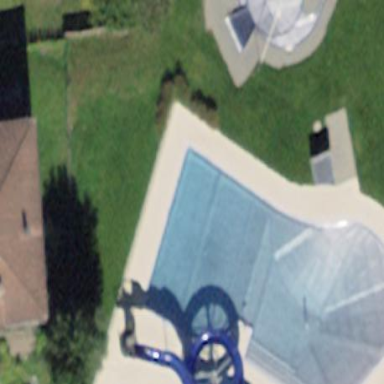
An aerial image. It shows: Swimming pool area designated for leisure and sports activities.